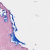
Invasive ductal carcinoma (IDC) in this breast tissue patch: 0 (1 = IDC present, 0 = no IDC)